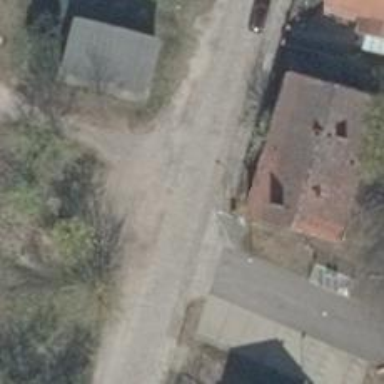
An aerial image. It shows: Residential road.